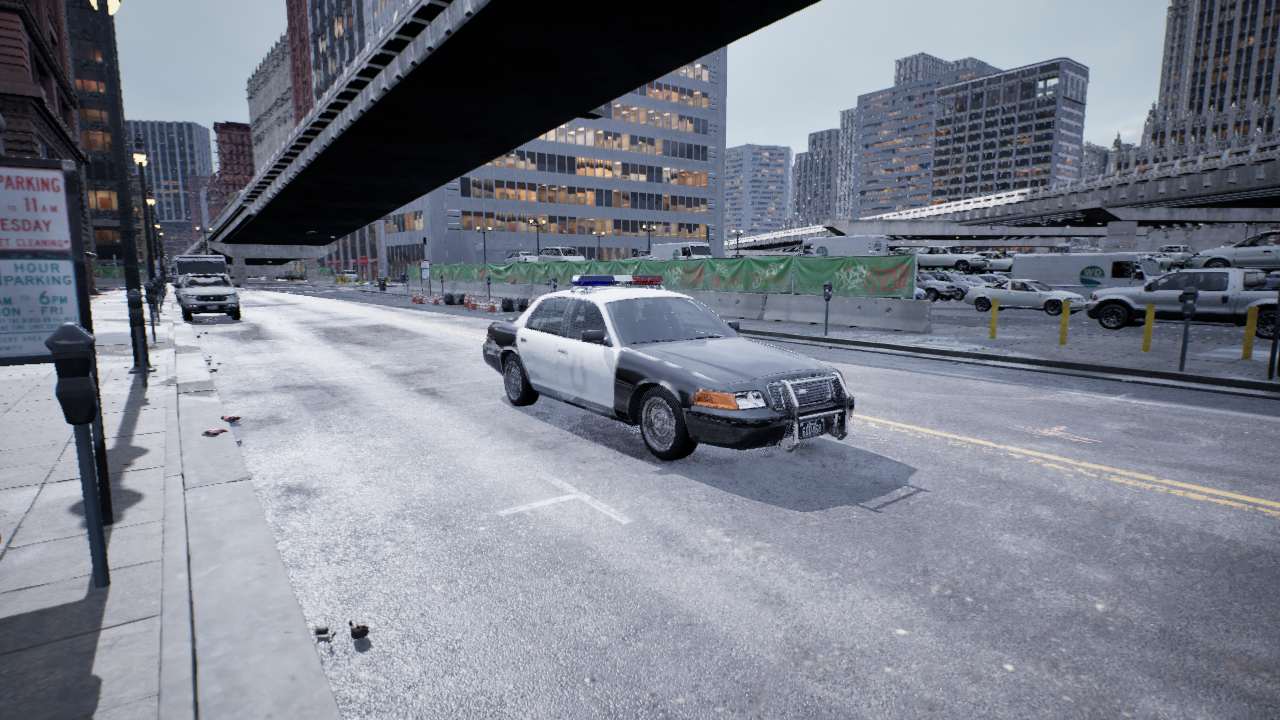
Venue: downtown
Lighting: overcast
Vehicle rig: sedan